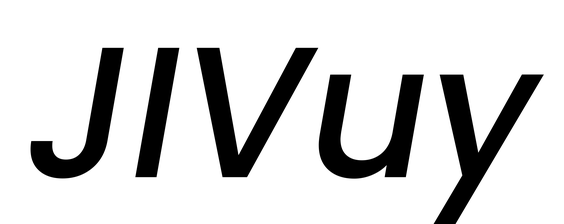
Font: Poppins-MediumItalic